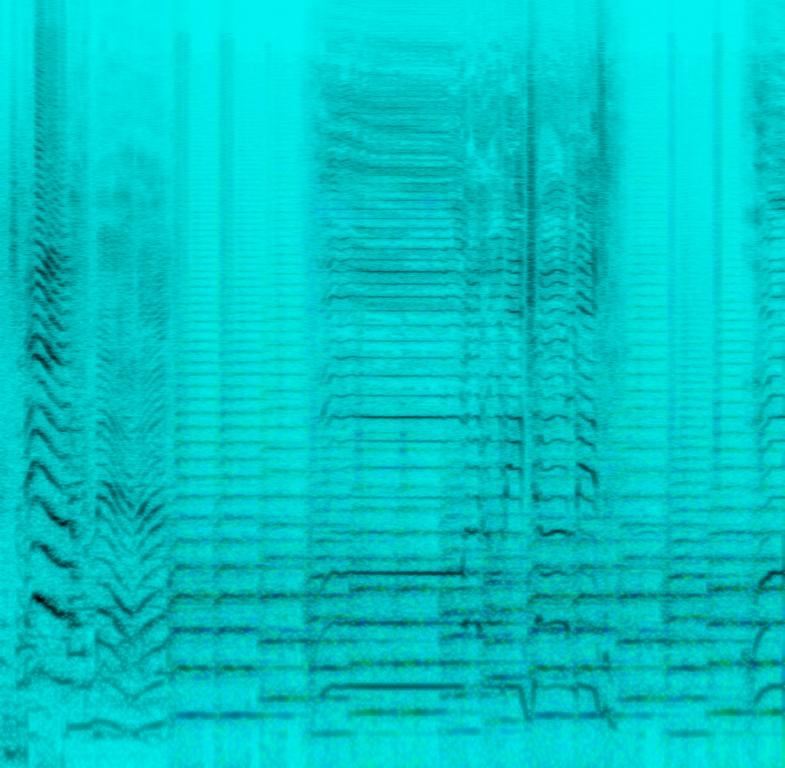
The low quality recording features fruity male vocals, alongside background crowd noise, talking, after which a trap song, that consists of passionate male vocal and addictive synth brass lead melody, starts playing. It sounds exciting and passionate.